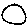
Label: circle